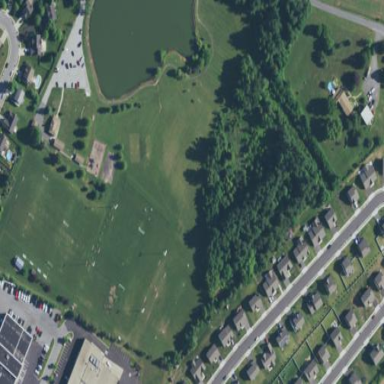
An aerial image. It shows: Soccer pitch for leisure land activities.